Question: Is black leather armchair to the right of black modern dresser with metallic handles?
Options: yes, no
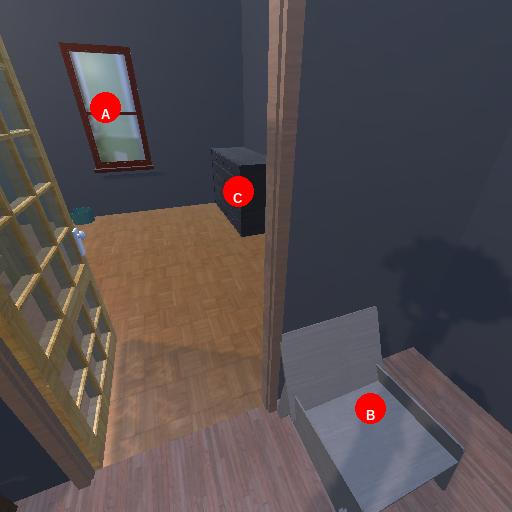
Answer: yes